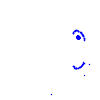
Particle: pion